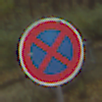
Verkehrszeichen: AbsolutesHalteverbot
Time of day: MorningAfternoon
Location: Outdoor (Nature)
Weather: Overcast
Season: Autumn
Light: Natural